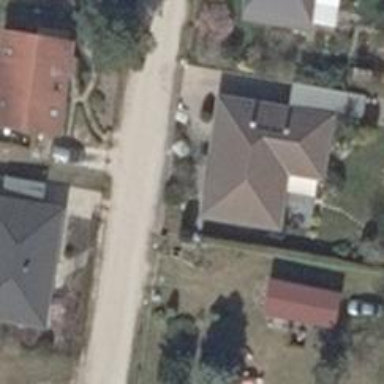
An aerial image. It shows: Driveway.